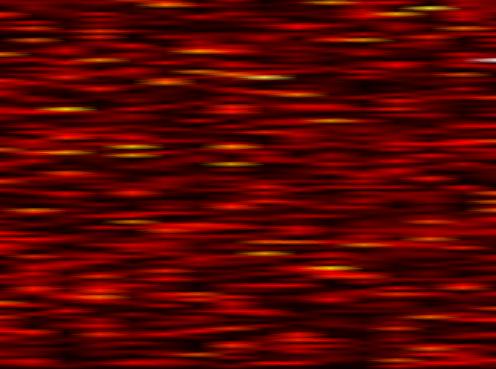
Label: FBMC